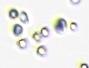
Label: Phaeocystis